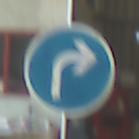
Verkehrszeichen: VorgeschriebeneFahrtrichtungRechts
Umgebung: Indoor, Urban
Tageszeit: Midday
Wetter: NotSpecified
Licht: Natural
Jahreszeit: NotSpecified
Kontrast: MediumContrast